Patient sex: M
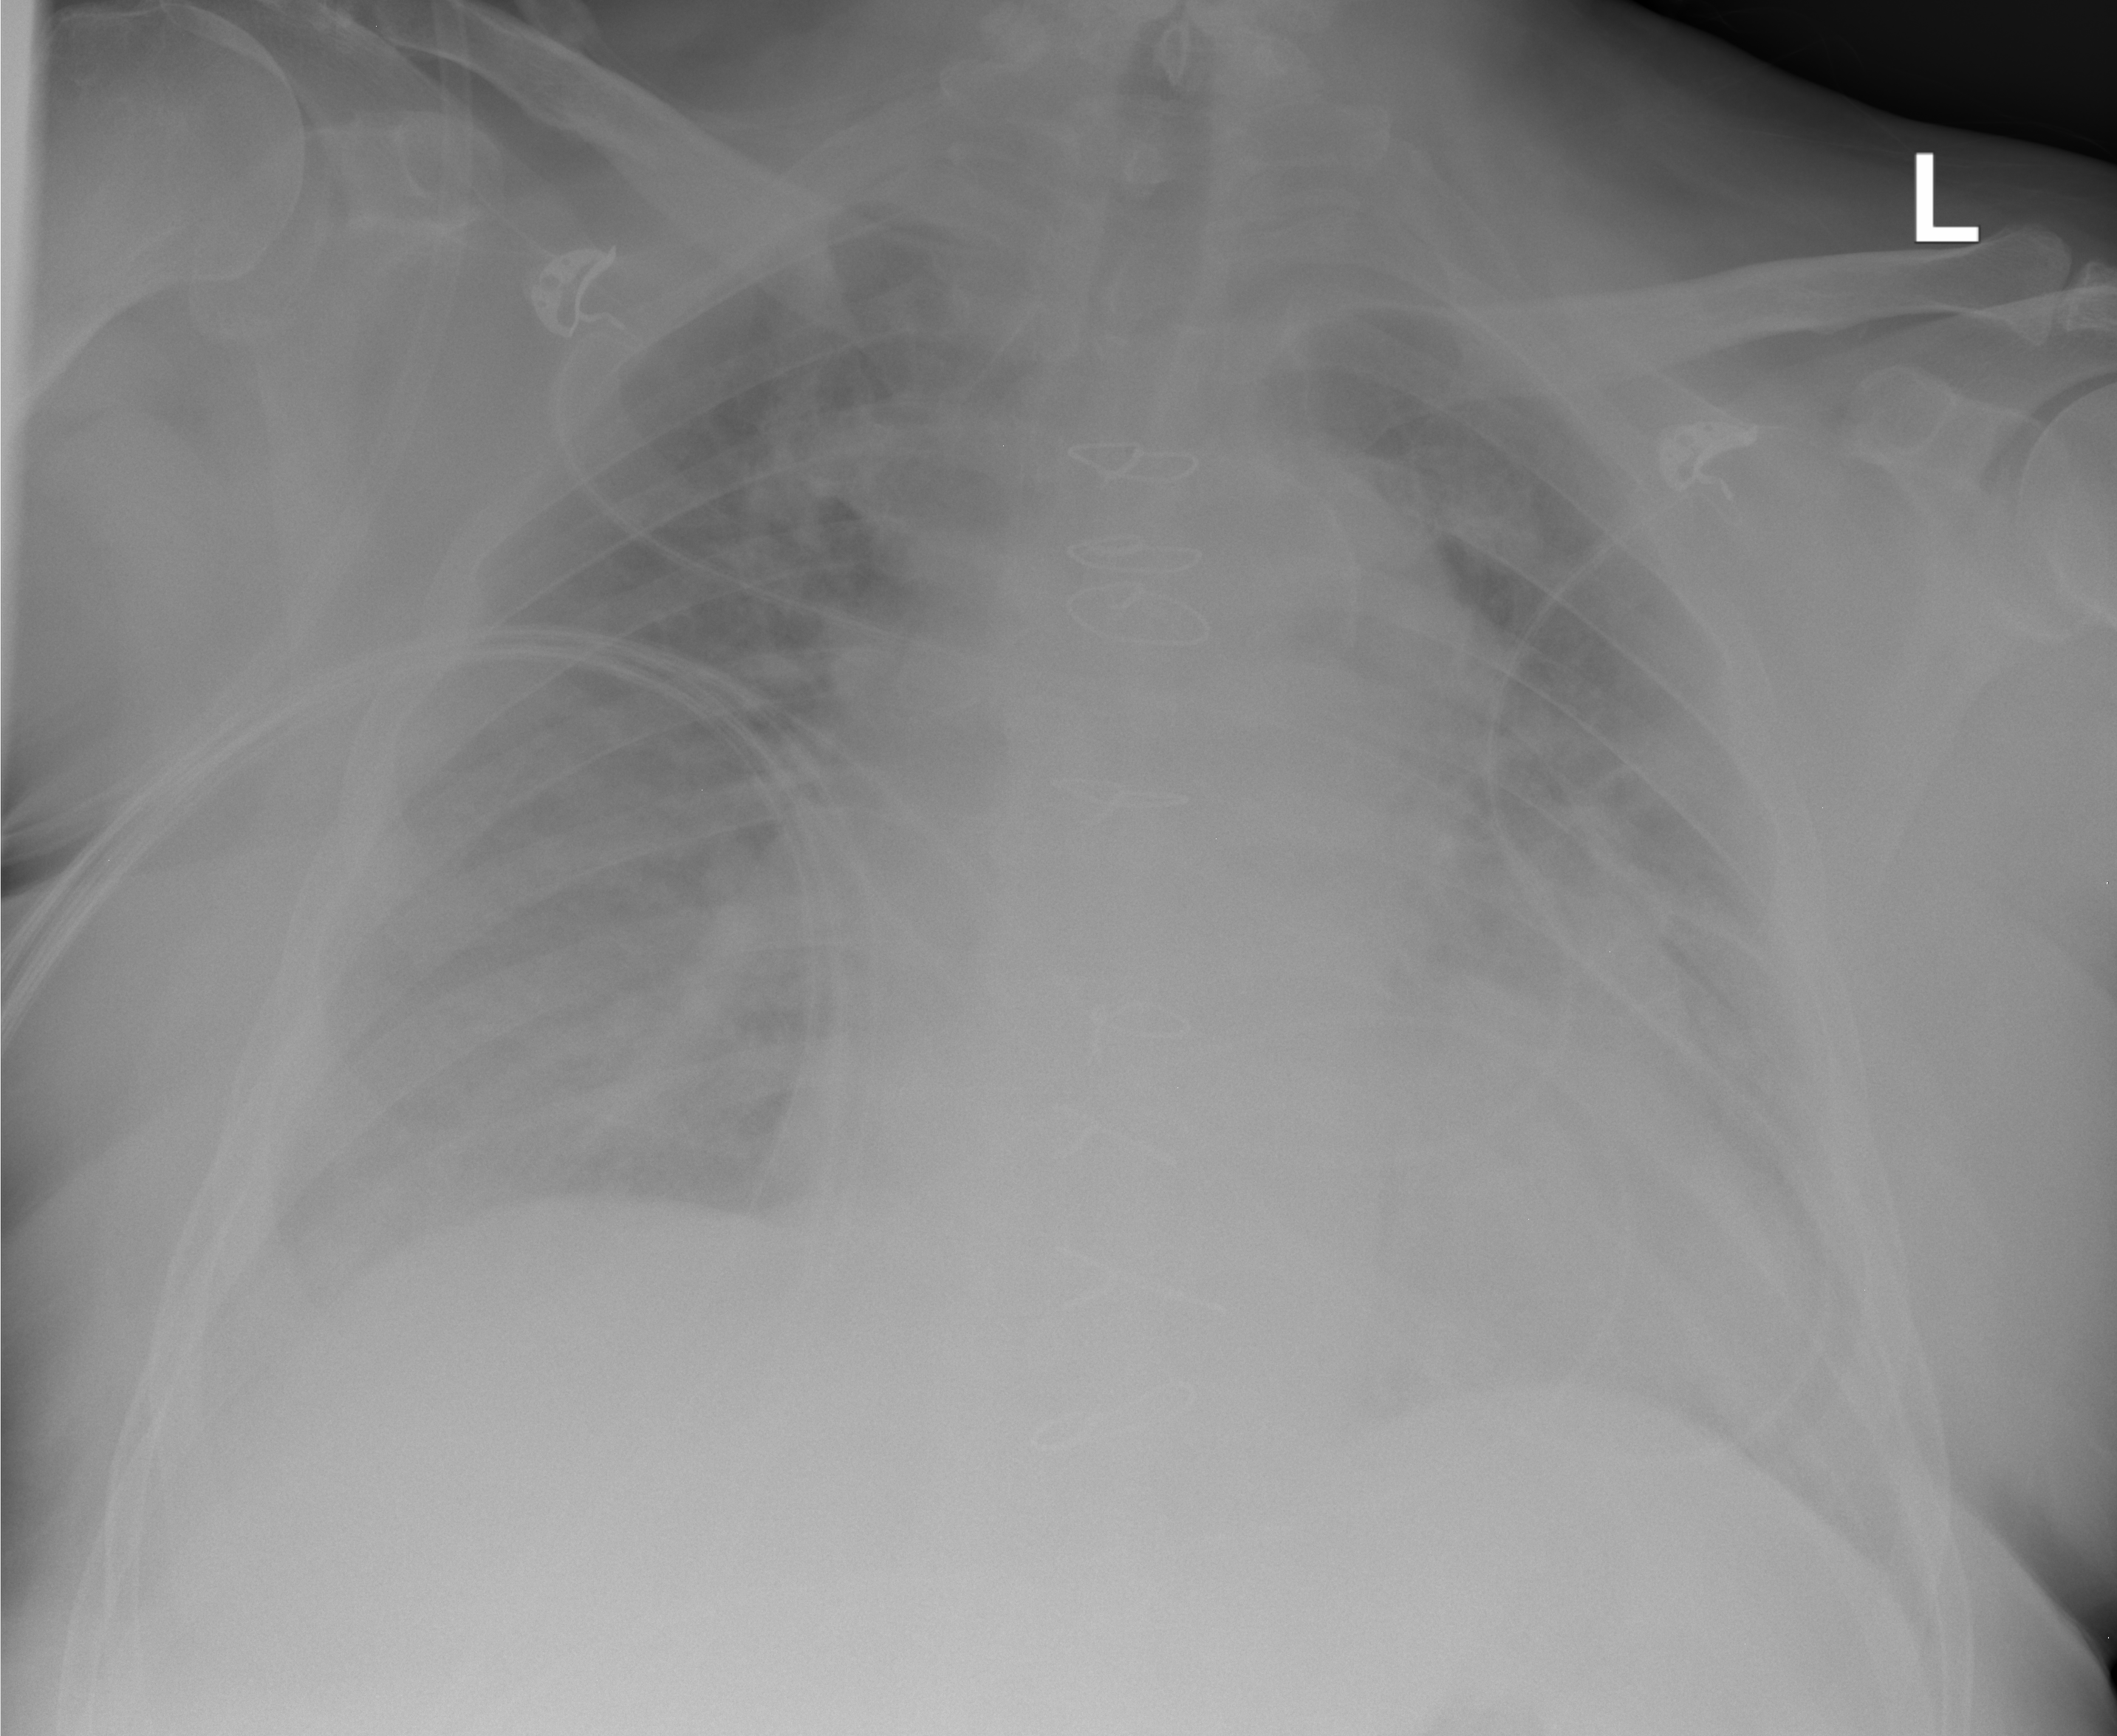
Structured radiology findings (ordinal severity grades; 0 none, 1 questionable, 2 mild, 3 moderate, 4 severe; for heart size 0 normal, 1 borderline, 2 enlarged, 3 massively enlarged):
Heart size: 2
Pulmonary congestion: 3
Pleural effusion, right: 0
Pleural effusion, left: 0
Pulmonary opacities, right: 2
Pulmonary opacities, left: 2
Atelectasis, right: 2
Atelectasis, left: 2